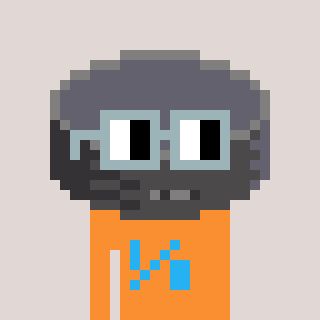
a pixel art character with square dark gray glasses, a hockey puck-shaped head and a orange-colored body on a warm background